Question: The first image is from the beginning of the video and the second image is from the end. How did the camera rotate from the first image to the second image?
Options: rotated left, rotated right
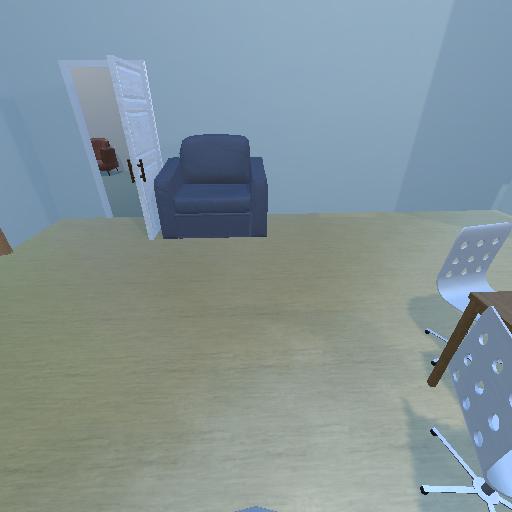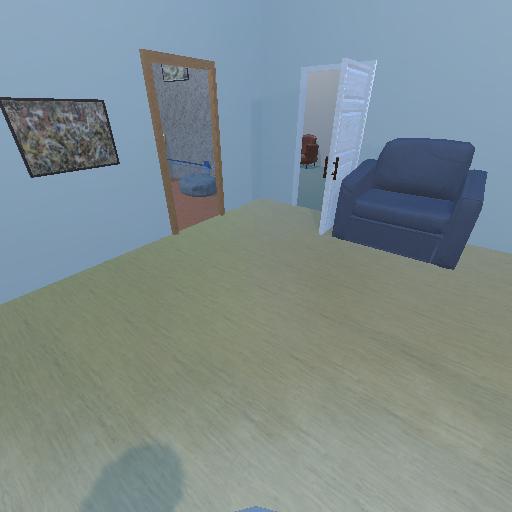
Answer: rotated left